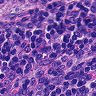
Metastatic tissue present: no